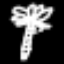
Label: palm tree